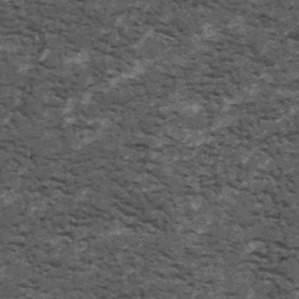
Label: frost